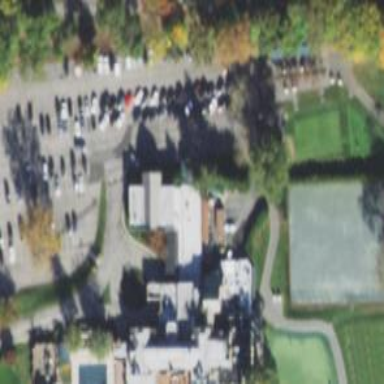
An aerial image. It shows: Clubhouse building for golf.